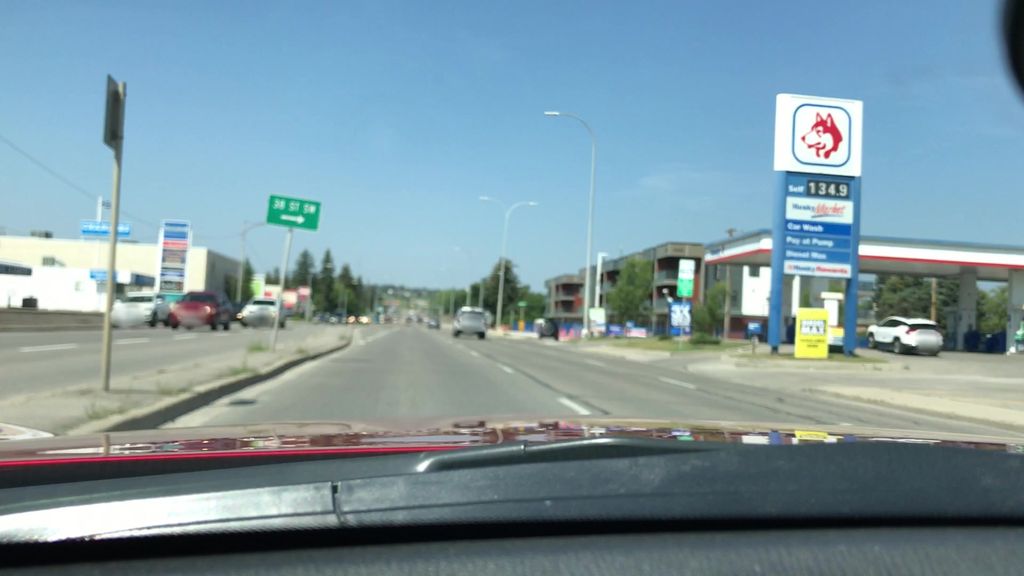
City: calgary